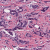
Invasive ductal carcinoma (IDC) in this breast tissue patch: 1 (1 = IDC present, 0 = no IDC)